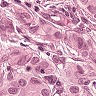
Metastatic tissue present: yes